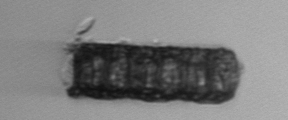
Label: Paralia_sulcata